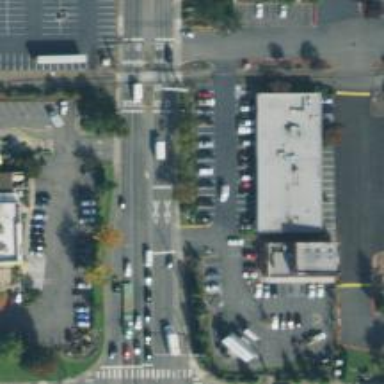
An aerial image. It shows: Commercial area.